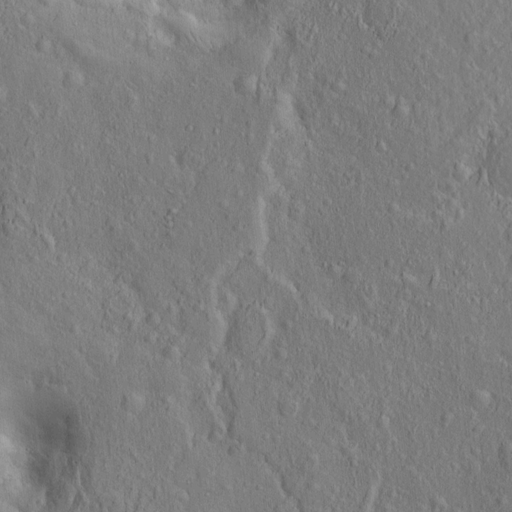
Objects detected: cone, cone, cone